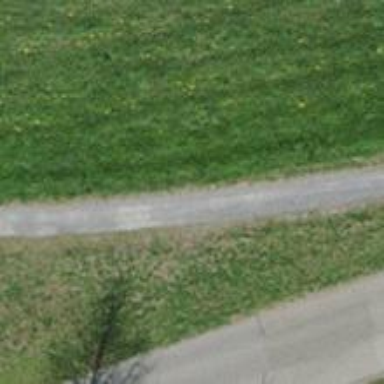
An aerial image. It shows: Footway with fine gravel surface.